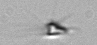
Label: Calciopappus